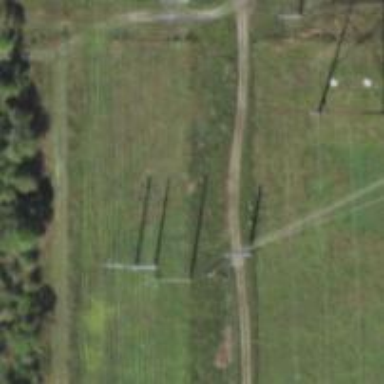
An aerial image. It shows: Power pole.